Field crop: tomato
Growth stage: 2
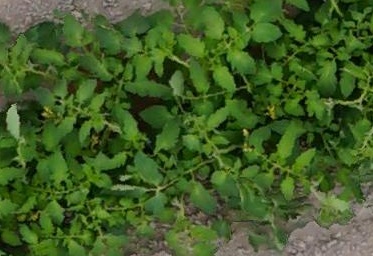
Species: tomato